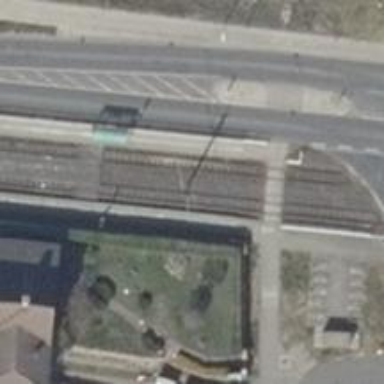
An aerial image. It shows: Tram stop.